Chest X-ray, AP view. Patient: 45 years old, sex M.
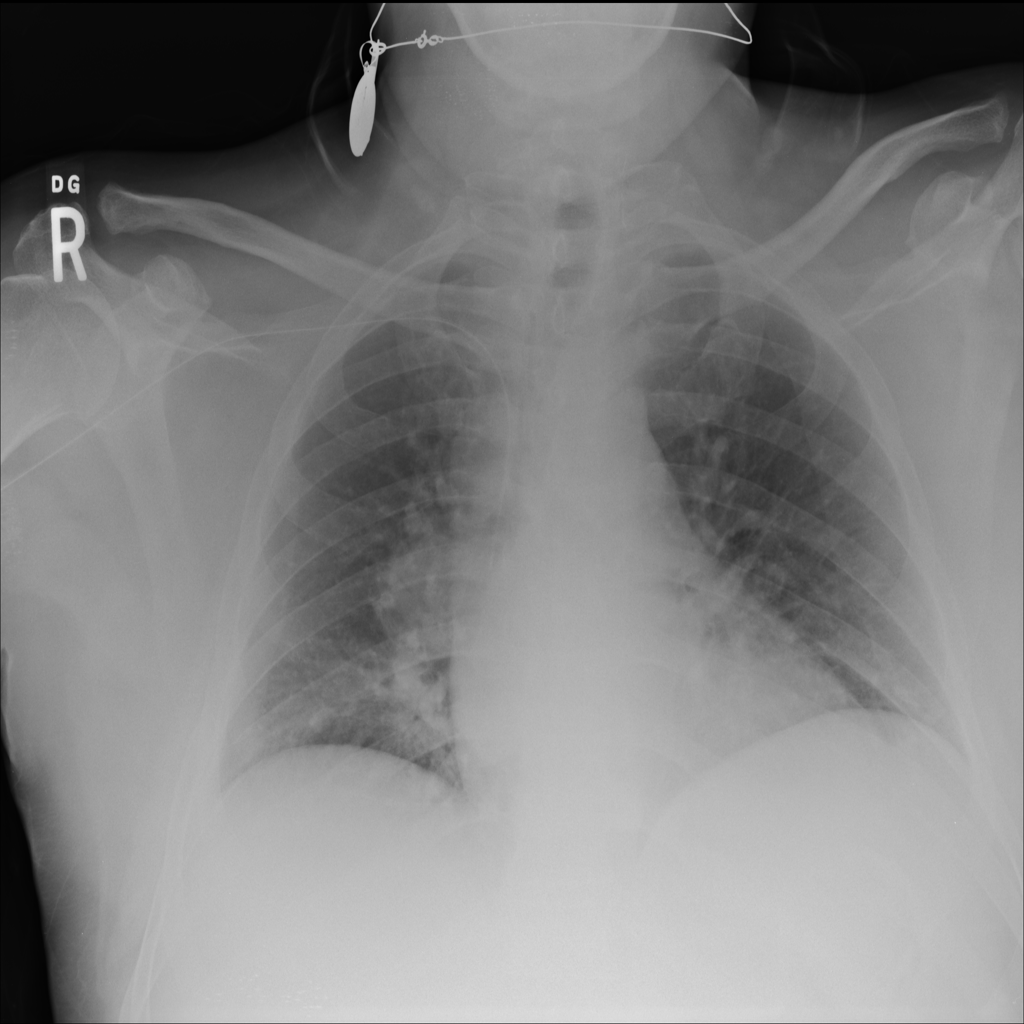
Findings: No Finding